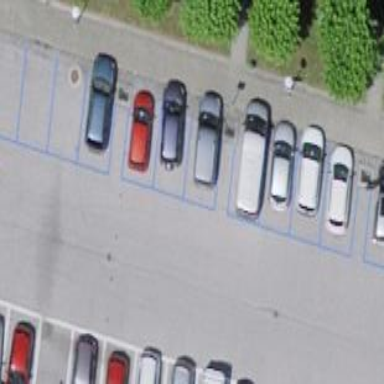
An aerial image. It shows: Parking area with asphalt surface.